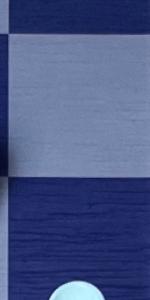
Label: Empty